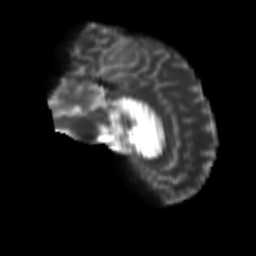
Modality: T2w
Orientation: sagittal
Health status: ill
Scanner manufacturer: siemens
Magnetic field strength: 3 T
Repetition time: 6.8 s
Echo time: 0.097 s